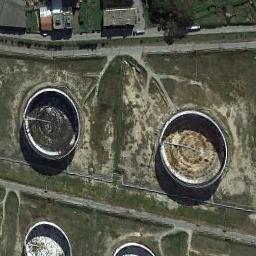
Label: storage tanks